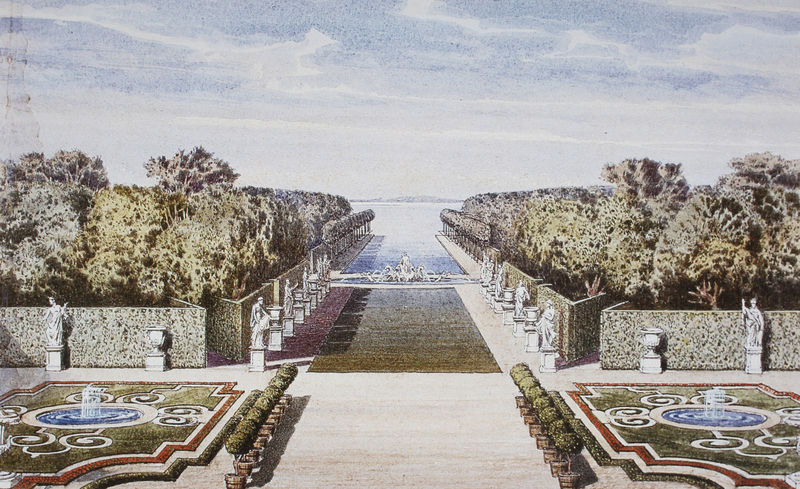
Titel: Die geplante Hauptachse des Parks von Herrenchiemsee
Künstler: Heinrich Breling
Schlagwörter: baum, blau, blätter, himmel, laub, meer, schatten, vogel, wasser, weiß, wolken, bäume, fluss, gelb, grün, landschaft, see, teich, frankreich, grau, hell, licht, marmor, skizze, säulen, zeichnung, anlage, blick, gras, park, rasen, rot, schloss, weg, zaun, muster, ornament, architektur, barock, sockel, ferne, horizont, brücke, busch, büsche, gewässer, kanal, wege, pflanzen, renaissance, rosa, wald, brunnen, bassin, garten, skulptur, springbrunnen, statue, bäumchen, kübel, farbig, ansicht, perspektive, mauer, allee, grafik, graphik, hecke, violett, figuren, französisch, dekoration, symmetrie, dekor, gerade, vasen, podest, baumkronen, galerie, blumentöpfe, töpfe, symetrie, eingang, eingänge, arkade, zentralperspektive, symmetrisch, druck, radierung, stich, koloriert, entwurf, musterung, skulpturen, plastiken, statuen, mauern, beet, beete, blumenbeet, rabatte, boskett, achse, fontäne, ornamentik, kupferstich, geometrie, labyrinth, versailles, barockgarten, barok, gartenanlage, buchsbaum, gartenarchitektur, hecken, blumenbeete, kringel, rabatten, schlossgarten, landschaftsarchitektur, wasserspiel, irrgarten, gartenbau, kaskade, fontänen, bum, fedler, standfiguren, versai, wasserbrunnen, hauptweg, nebenwege, gesamtsicht, mbrunnen, angelget, ansicht garten, stpingbrunnen, architektur mit landschaft, akrotherien